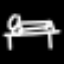
Label: bed